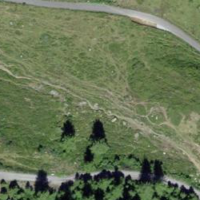
EUNIS habitat code: 26
Species observed at this site:
Galium anisophyllon
Phyteuma betonicifolium